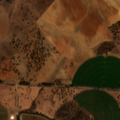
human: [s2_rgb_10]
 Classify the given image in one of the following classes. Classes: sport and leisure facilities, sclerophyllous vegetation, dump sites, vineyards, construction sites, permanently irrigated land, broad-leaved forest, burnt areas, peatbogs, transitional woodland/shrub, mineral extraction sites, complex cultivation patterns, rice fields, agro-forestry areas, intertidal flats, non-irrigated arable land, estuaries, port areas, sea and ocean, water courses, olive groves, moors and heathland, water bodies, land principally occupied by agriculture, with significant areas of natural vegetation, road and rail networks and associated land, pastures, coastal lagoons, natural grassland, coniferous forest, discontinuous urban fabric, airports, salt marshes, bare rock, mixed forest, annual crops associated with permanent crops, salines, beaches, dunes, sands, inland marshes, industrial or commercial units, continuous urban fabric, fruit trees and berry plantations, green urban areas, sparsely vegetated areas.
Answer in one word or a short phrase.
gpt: non-irrigated arable land, permanently irrigated land, vineyards, agro-forestry areas